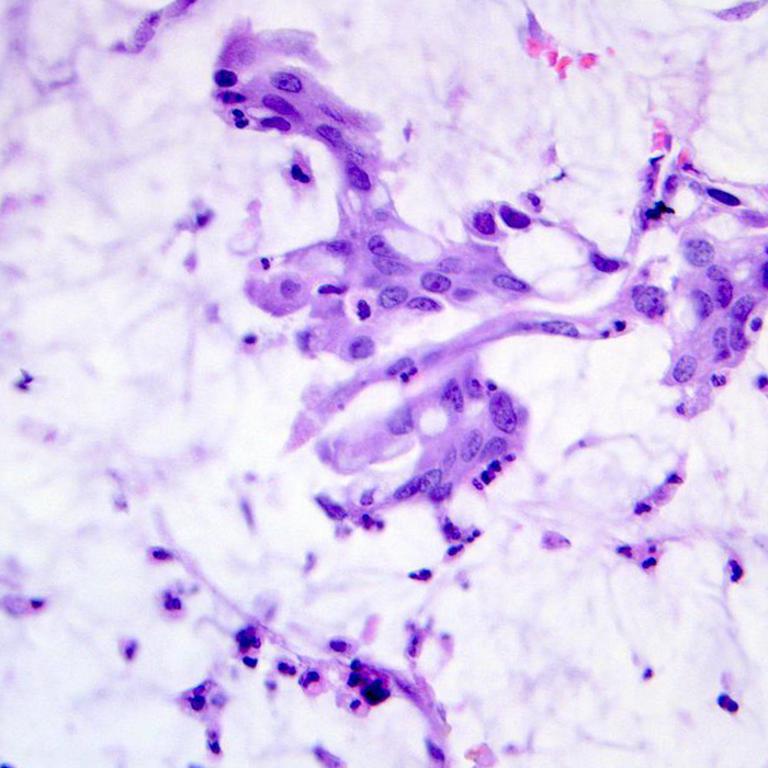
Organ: colon
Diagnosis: adenocarcinomas